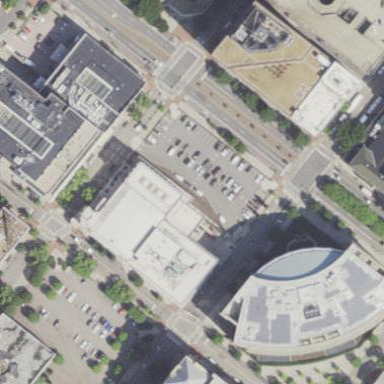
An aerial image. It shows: Theater building.